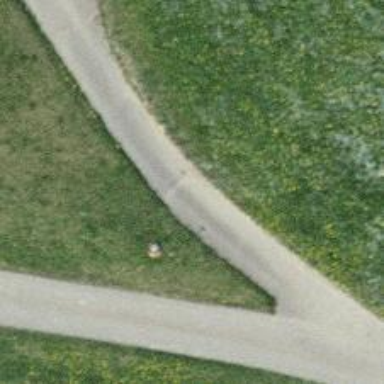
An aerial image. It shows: Well-maintained track road with grade 1 tracktype.